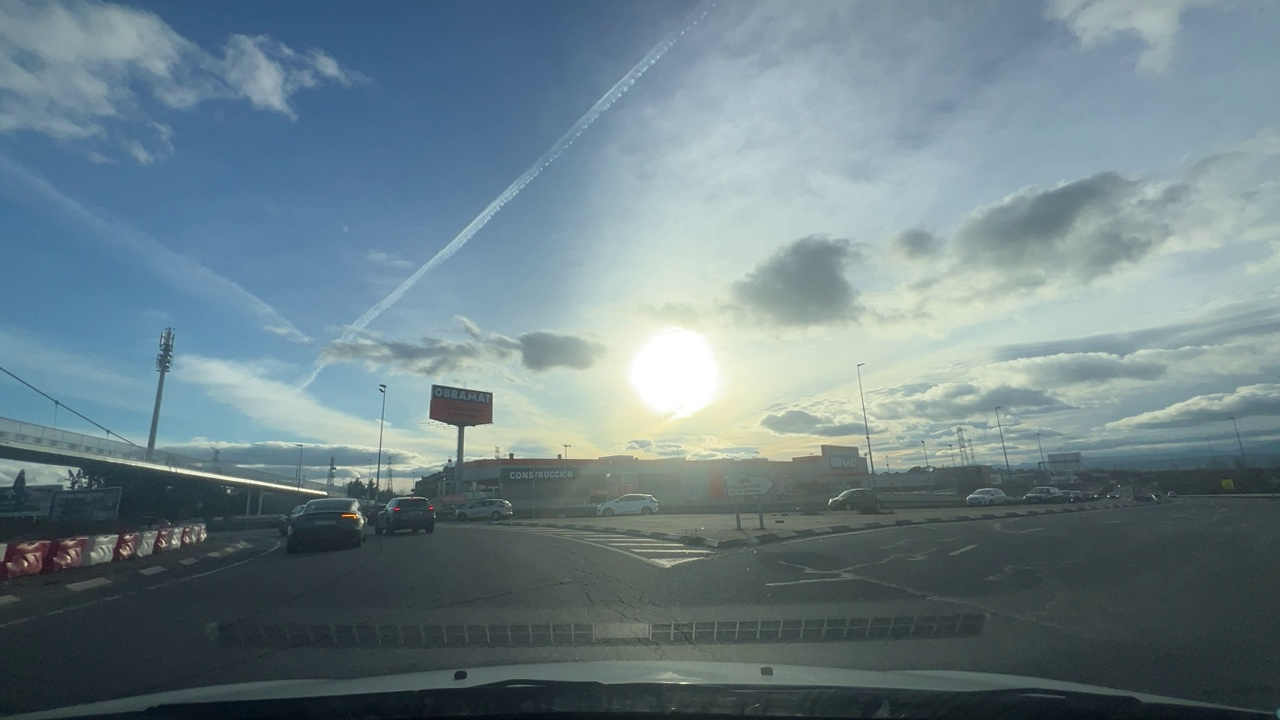
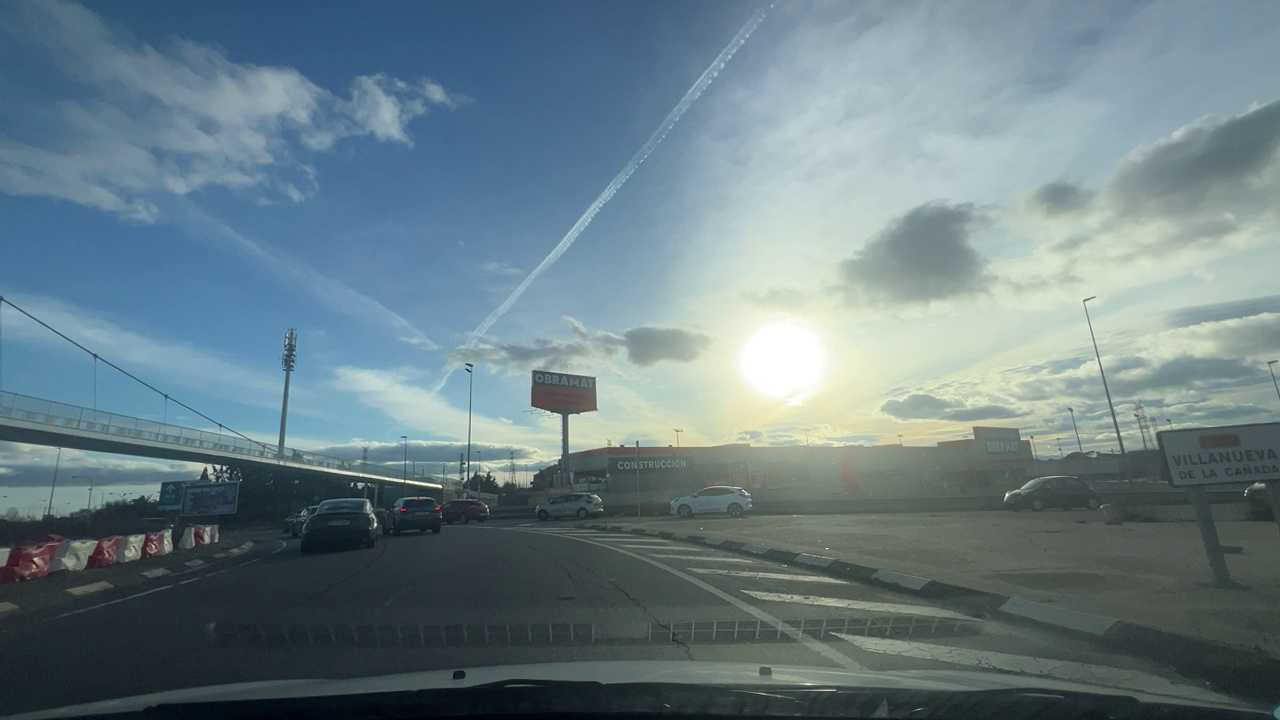
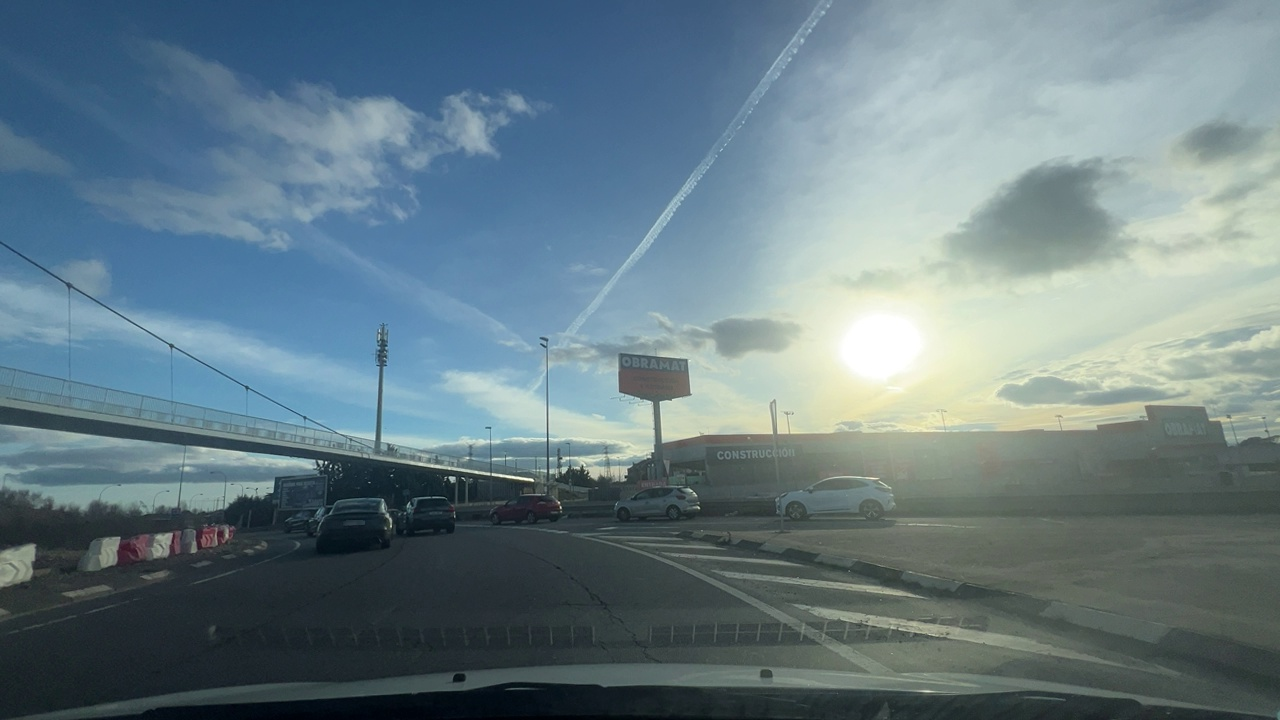
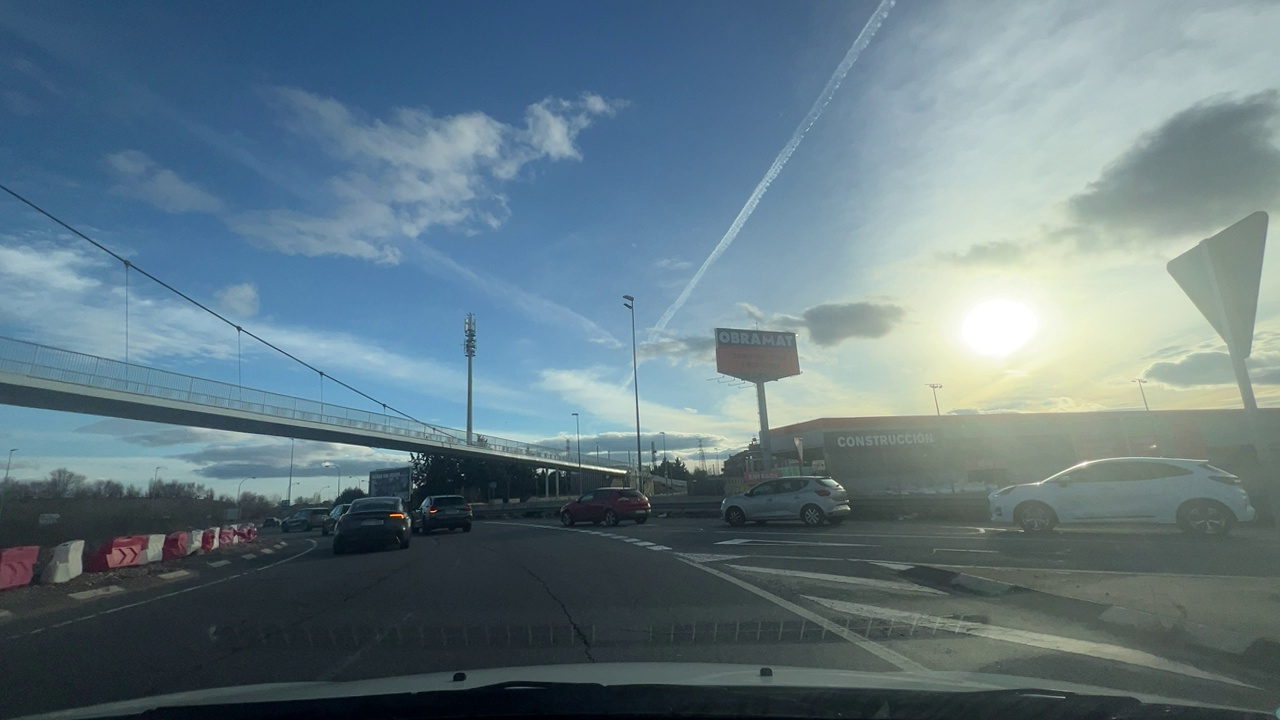
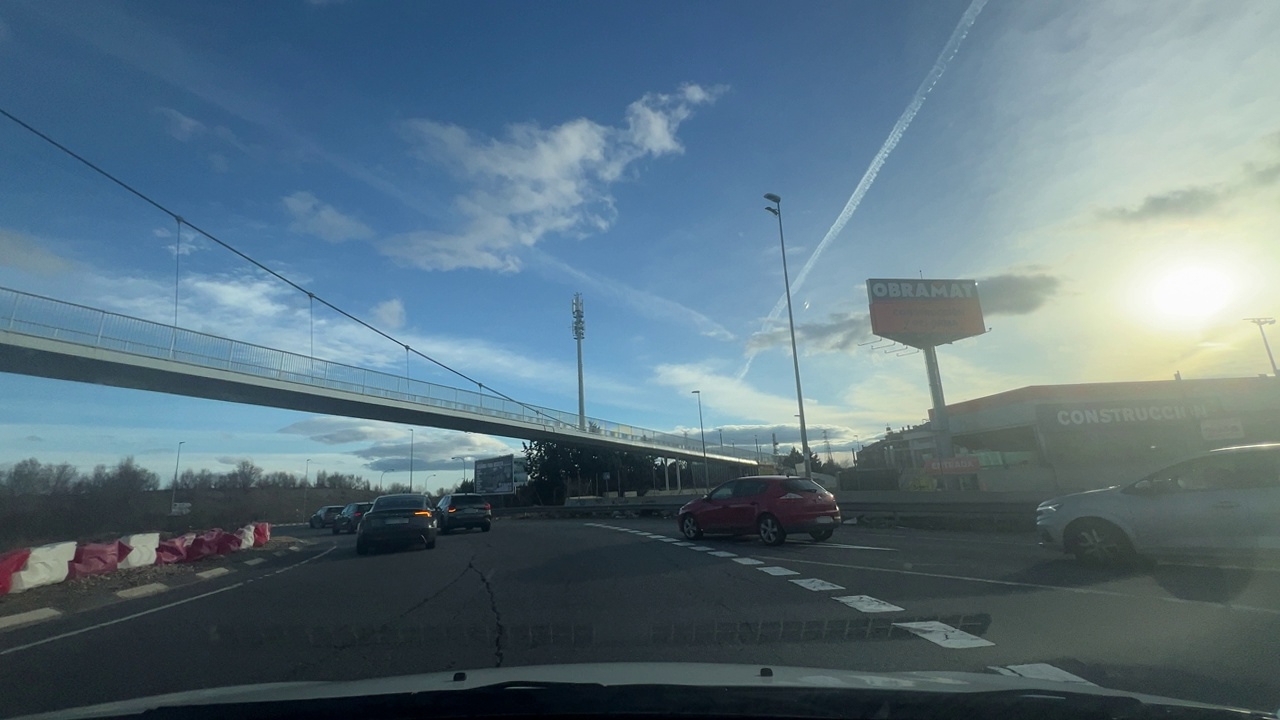
Situation: Roundabout
Question: Is the ego vehicle currently inside a roundabout?
Answer: Yes
Reasoning: The ego vehicle is traveling within a circular roadway surrounding a central island.

Situation: Roundabout
Question: Is a roundabout visible ahead in the ego direction?
Answer: Yes
Reasoning: A circular intersection sign and central island are visible ahead.

Situation: Roundabout
Question: Is the ego vehicle stationary while another vehicle crosses its path within the roundabout?
Answer: No
Reasoning: The ego vehicle is moving